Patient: sex M, age 45
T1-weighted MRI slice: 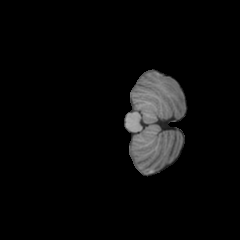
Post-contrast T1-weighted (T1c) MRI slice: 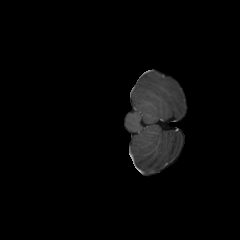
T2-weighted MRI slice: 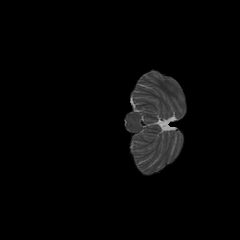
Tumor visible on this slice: no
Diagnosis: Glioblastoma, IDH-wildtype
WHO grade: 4